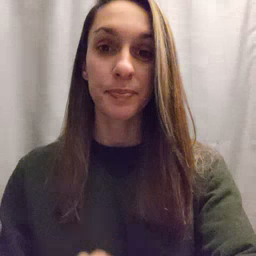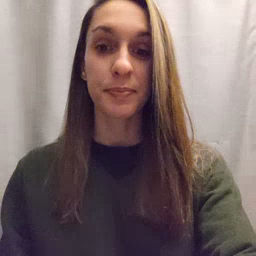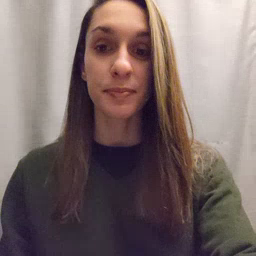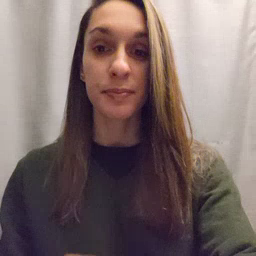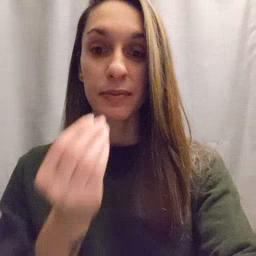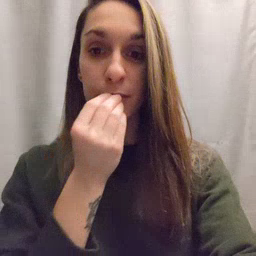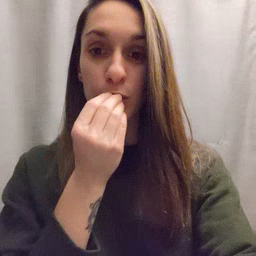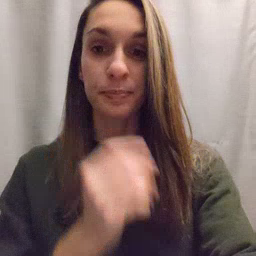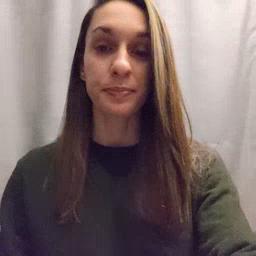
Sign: food